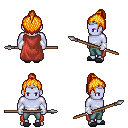
a pixel art fantasy rpg character, male body template, dark elf, purple skin, maroon cape, teal pants, light blonde short topknot hairstyle, silver tiara, white cloth bracers, gray slippers, spear, four views (front, back, left, right), 2x2 character sprite sheet, small pixel art, hard edges, no anti-aliasing